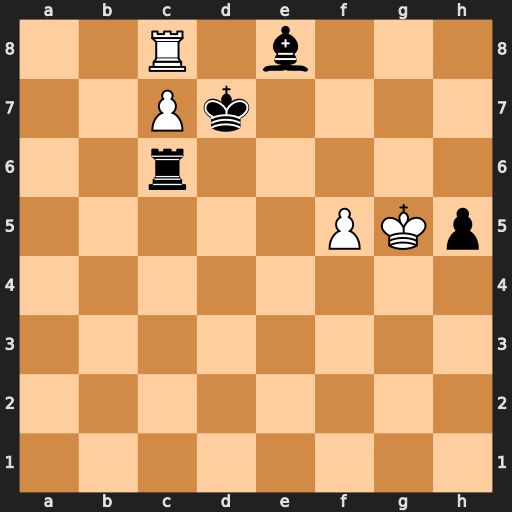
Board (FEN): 2R1b3/2Pk4/2r5/5PKp/8/8/8/8
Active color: w
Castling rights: -
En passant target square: -
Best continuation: Rd8+ Kxc7 Rxe8